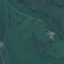
Land use / land cover: Pasture